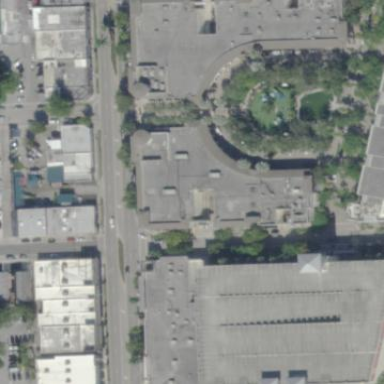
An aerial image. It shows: Retail building.